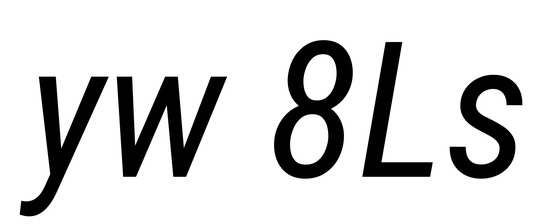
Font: Roboto-Italic_Condensed_Italic